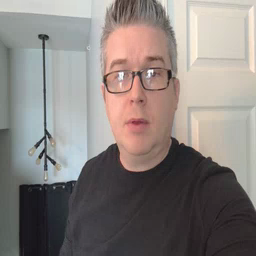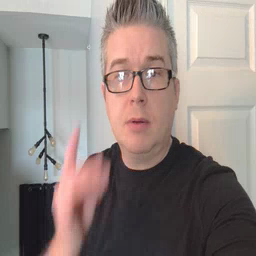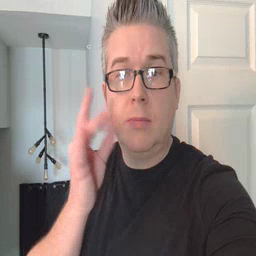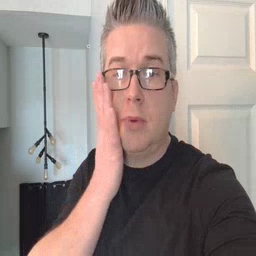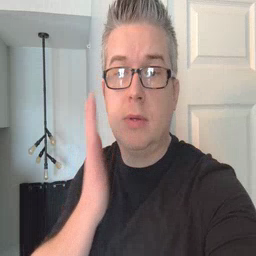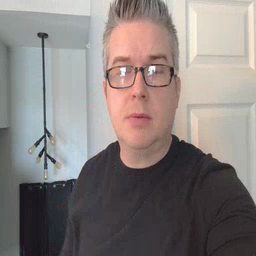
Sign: bee